Question: I want to use what I think is called the "pill" button that can be seen here:
<URL>
Here's a screen shot:

What html and/or css and/or jquery is required to achieve that look? I want to be able to highlight 0..all of the buttons (based on which ones are applicable at the time/in the current state).
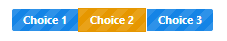
Answer: Read the information about "buttonset" <URL>. In short, you create a container with several radio buttons in it, and apply 'buttonset' to the container, and you will get a radio control that's styled as jQuery UI buttons.